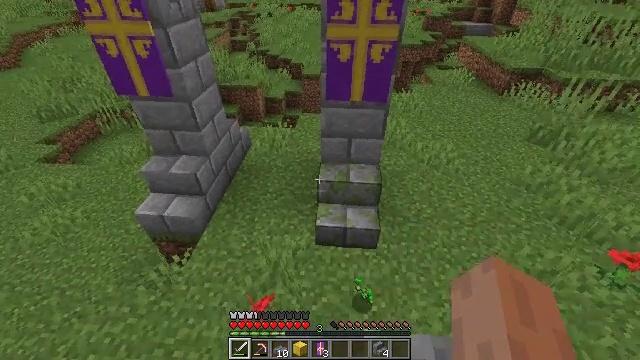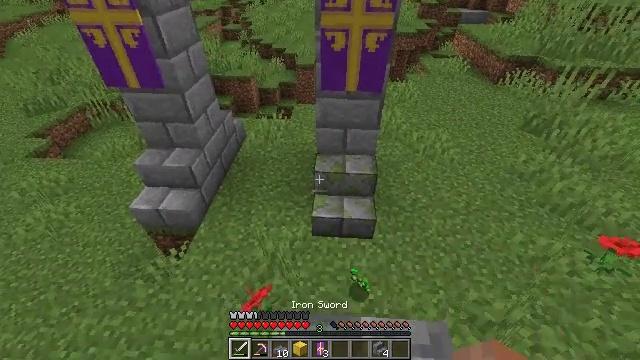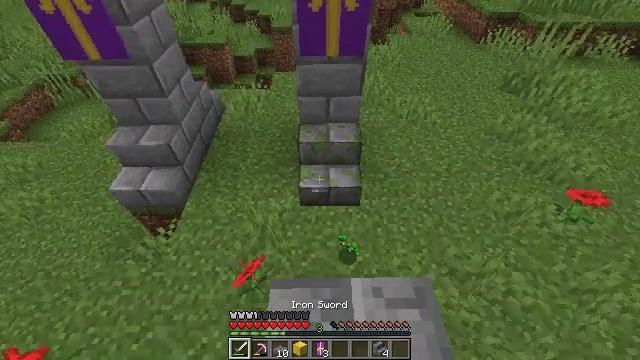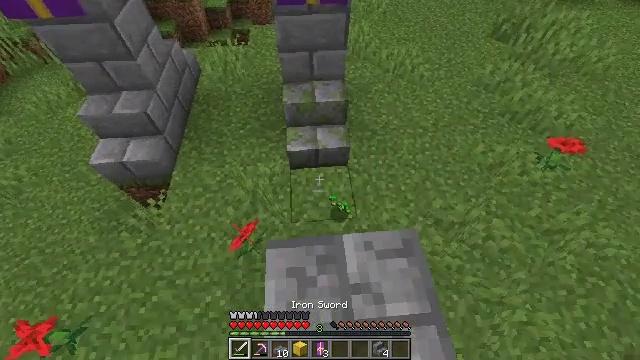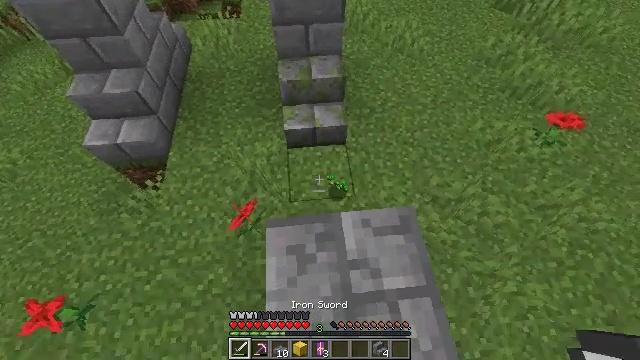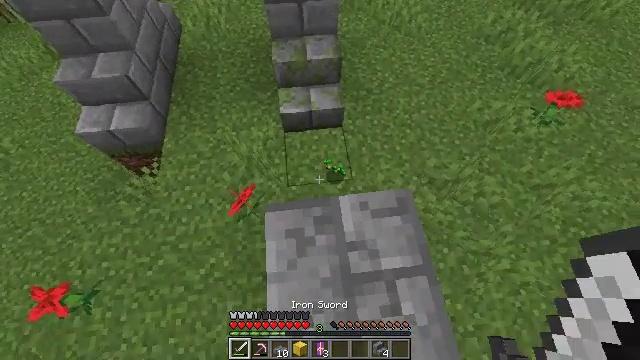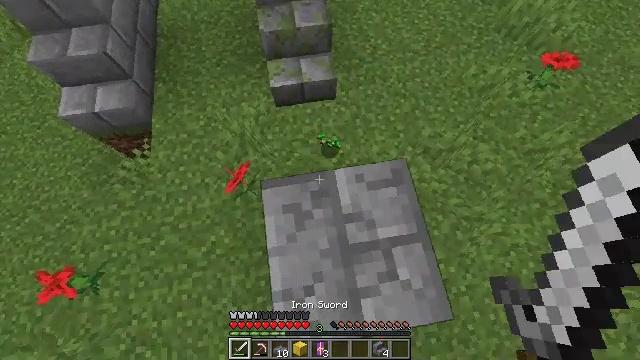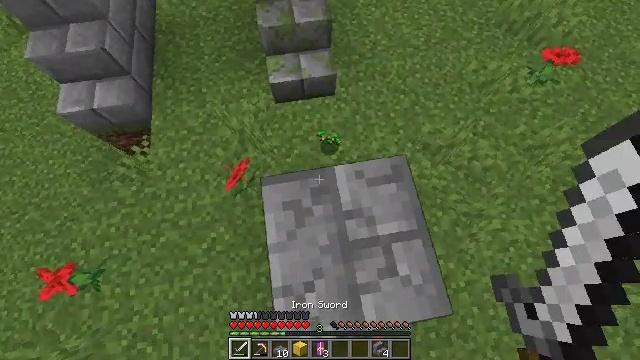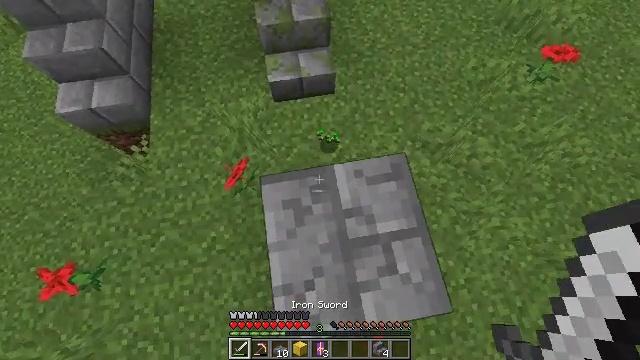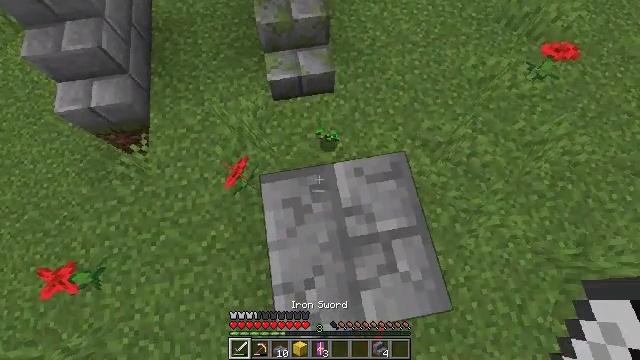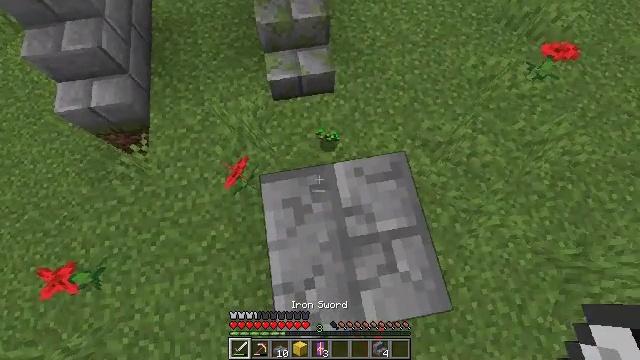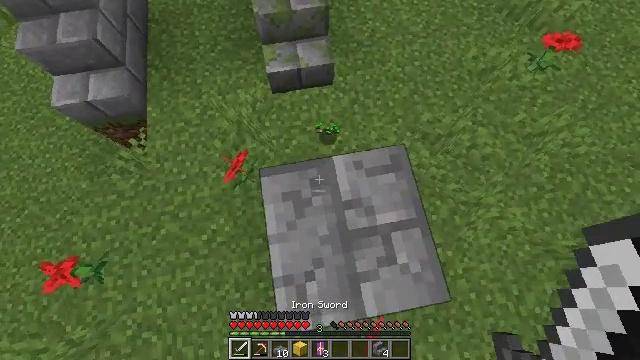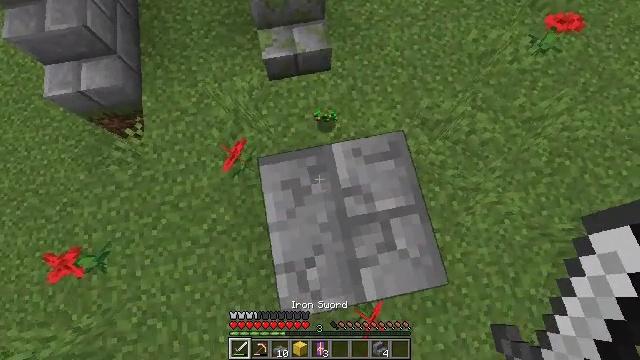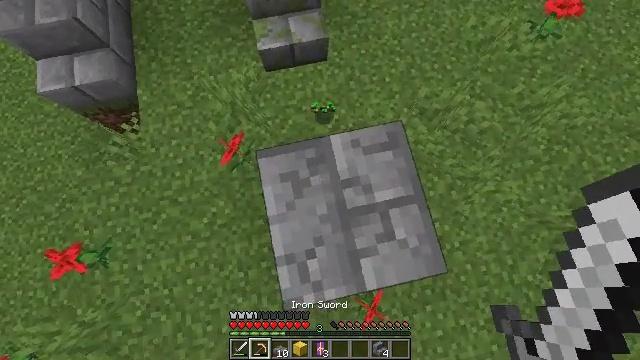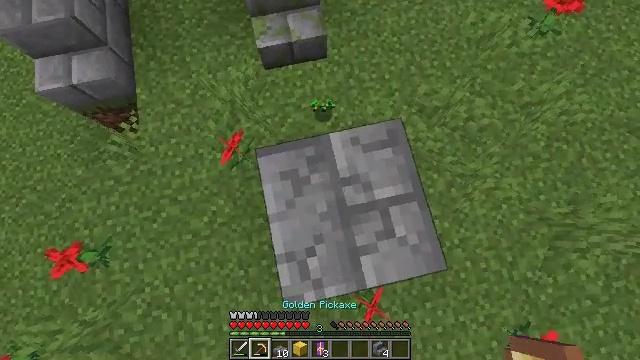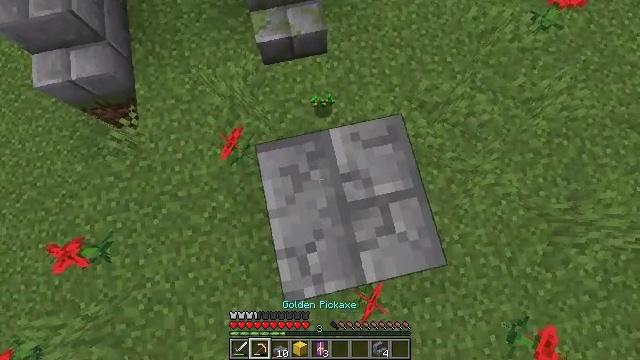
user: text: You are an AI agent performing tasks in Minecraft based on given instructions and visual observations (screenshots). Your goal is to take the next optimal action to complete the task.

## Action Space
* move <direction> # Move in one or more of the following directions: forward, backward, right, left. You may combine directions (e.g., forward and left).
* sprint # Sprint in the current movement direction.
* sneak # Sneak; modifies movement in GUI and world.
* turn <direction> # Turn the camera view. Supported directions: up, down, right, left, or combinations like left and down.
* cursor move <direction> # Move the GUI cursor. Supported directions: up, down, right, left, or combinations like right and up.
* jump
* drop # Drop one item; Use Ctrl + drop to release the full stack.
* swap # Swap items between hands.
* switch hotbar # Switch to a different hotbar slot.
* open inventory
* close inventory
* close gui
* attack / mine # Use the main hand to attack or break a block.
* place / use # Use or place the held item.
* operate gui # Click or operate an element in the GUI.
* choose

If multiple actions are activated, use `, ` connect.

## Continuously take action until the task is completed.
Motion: motion action
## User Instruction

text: Gather the cracked stone bricks from a structure.
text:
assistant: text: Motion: turn right and down, switch to hotbar 1
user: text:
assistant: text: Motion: turn right and down
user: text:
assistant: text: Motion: turn right and down
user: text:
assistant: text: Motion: turn down
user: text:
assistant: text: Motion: turn right and down
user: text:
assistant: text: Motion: turn right and down
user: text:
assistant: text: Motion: no_op
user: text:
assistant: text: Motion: no_op
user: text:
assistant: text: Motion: no_op
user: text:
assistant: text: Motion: no_op
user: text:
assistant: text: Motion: turn down
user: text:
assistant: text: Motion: turn down
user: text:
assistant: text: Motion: turn right and down, switch to hotbar 2
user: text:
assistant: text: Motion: switch to hotbar 2
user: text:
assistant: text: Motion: no_op
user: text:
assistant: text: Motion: no_op
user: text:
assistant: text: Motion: attack / mine
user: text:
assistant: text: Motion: attack / mine
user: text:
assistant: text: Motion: attack / mine
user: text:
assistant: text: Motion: attack / mine
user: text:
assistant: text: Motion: attack / mine
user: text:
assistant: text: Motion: attack / mine
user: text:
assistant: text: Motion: attack / mine
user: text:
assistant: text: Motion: attack / mine
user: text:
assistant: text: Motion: attack / mine
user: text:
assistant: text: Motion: attack / mine
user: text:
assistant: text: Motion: attack / mine
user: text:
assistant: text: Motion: attack / mine
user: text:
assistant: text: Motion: attack / mine
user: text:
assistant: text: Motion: attack / mine